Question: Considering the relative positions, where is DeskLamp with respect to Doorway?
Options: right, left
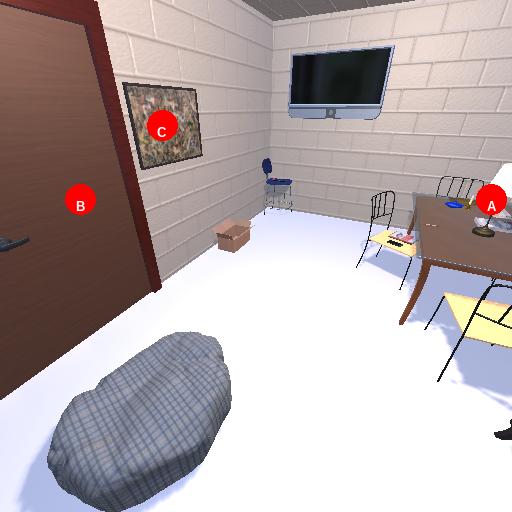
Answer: right